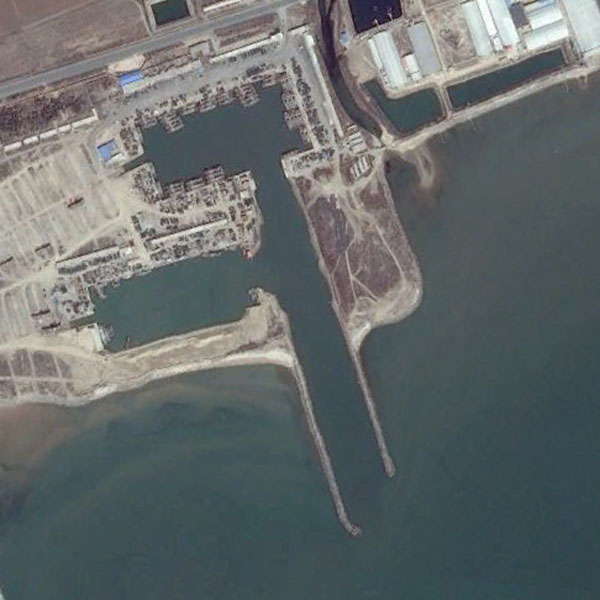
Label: Port